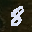
Label: 8